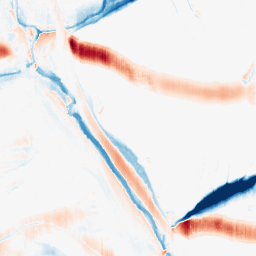
Category: morphological
Decomposition family: morphological_ellipse
Decomposition parameters: operation: average
width: 30
height: 5
Upsampling method: sinc_blackman
Upsampling parameters: scale: 4
kernel_size: 16
Upsampling scale: 4